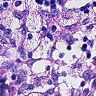
Metastatic tissue present: no